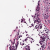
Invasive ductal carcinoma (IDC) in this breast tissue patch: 0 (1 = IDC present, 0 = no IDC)